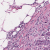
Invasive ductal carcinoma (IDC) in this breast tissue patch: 1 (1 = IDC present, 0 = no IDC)